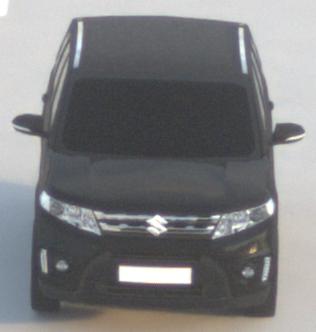
Make: Suzuki
Model: Vitara 1.6
Detailed model: Vitara (LY)
Model produced from: 2015/04
Model produced until: 2018/08
Doors: 5
Color: black
Road condition: dry road
Daytime: sunrise or sunset
Contrast: low contrast